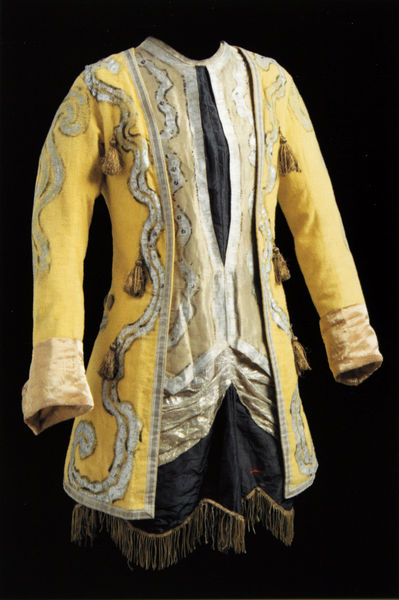
Titel: Kostüm für den Genius der Stunden im Ballett "Le Pavillon d'Armide"
Künstler: Alexandre Benois
Standort: London
Institution: Ravenscourt Galleries
Schlagwörter: blau, weiß, gelb, ocker, schwarz, beige, mode, muster, ornament, rock, alt, jacke, falten, kleidung, kragen, samt, silber, ärmel, hals, fransen, gewand, kostüm, stickerei, stoff, saum, seide, rand, französisch, verzierung, gehrock, revers, weste, foto, fotografie, photographie, unterrock, manschetten, bekleidung, puppe, photo, tracht, männlich, farbfoto, wams, prinz, troddeln, trodeln, besatz, museum, stickereien, prunk, textil, design, aufnahme, quasten, kordell, trodel, kyoto, gewant, unterjacke, bömmel